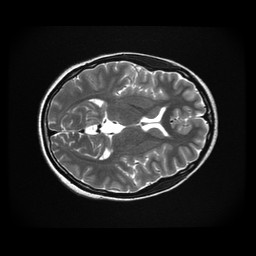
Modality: T2w
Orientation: axial
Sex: female
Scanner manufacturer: ge
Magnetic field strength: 3 T
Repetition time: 5 s
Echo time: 0.1017 s